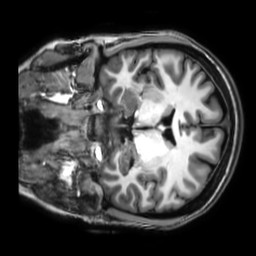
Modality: T1w
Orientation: coronal